Aerial crown-view tile of a tropical tree (Barro Colorado Island, Panama), acquired 20250217:
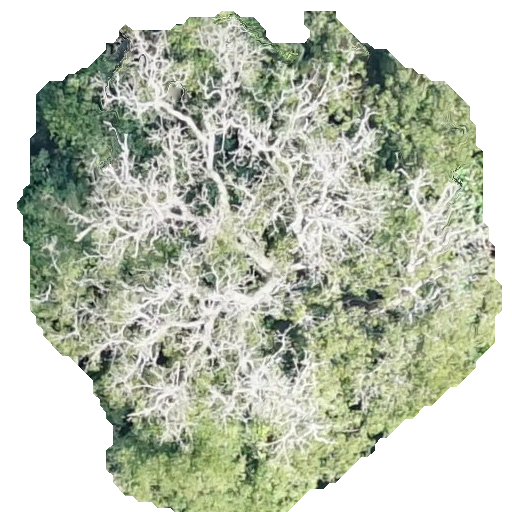
Species: Handroanthus guayacan
GBIF accepted scientific name: Handroanthus guayacan
Crown area: 271.099 m²